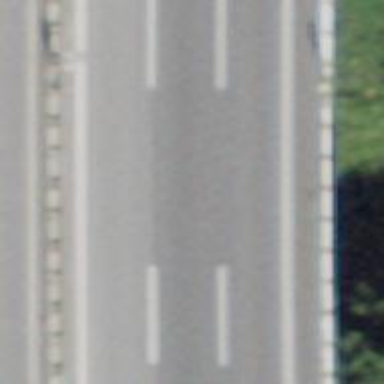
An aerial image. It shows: Motorway bridge with asphalt surface.